Question: i have on page this table:

It's just result of query that returns records belonging to current user.
I added delete button.
I'm jquery&ajax and i invented this task to myself.
I wanted to handle button using these technologies.
It should delete one row in table.
With my weak skills i could do this only in 1 way
'''
$user=$_SESSION['userid'];
$con = db_connect();
$result = $con->query("SELECT 'id_app', 'date_cr','id_user'
FROM 'applications'
WHERE id_user = $user");
if(($data = $result->num_rows)==0){
echo '<p class="error">No data</p>';
exit;
}
else
{
echo '<script type="text/javascript"
src="./functions/jquery-1.7.1.min.js"></script>';
echo '<br/><br/><table id="tab_history">
<tr><td>Time when created</td><td></td></tr>';
while(($data = $result->fetch_assoc())!==null)
{
echo '<tr>';
echo '<td>'.$data['date_cr'].'</td><td>';
echo '<button id="btnDel'.$data['id_app'].'" type="button">
Delete</button></td></tr>';
echo '
<script type="text/javascript">
$("#btnDel'.$data['id_app'].'").click(function (e) {
e.preventDefault();
if (confirm('Are you sure?')){
var id_app = '.$data['id_app'].';
var id_user = '.$data['id_user'].';
var info = 'id_app='+id_app+'&id_user='+ id_user;
$.ajax({
type: "POST",
url: "./functions/del_app.php",
data: info,
success: function(){
location.reload();
}
});
}
});
</script>';
}
echo '</table>';
}
'''
It's fine, it's deleting, so i don't attach function file.
But it's really stupid method:P. I'm adding script to each row. I have been thinking how to make it with one script but had no idea. Maybe button class?
I really would like to know how to get the same effect with one script leaving buttons.
Thx in advance.
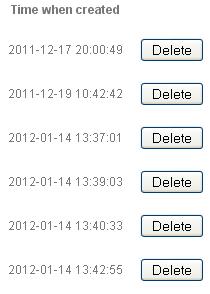
Answer: You could try this:
Change the button id to a class "btnDel" and add a new custom attribute:
'''
echo '<button class="btnDel" data-app-id="'.$data['id_app'].'" data-user-id="'.$data['id_user'].'" type="button">
Delete</button></td></tr>';
'''
Put only once the javascript and change the code to retrieve the data you put in the attributes:
'''
<script type="text/javascript">
$(".btnDel").click(function (e) {
e.preventDefault();
if (confirm('Are you sure?')){
var id_app = $(this).attr('data-app-id'); // retrieve the app id
var id_user = $(this).attr('data-user-id'); // retrieve the user id
var row = $(this).parent().parent(); // retrieve the parent row so we can remove it without reloading the whole page
var info = 'id_app='+id_app+'&id_user='+ id_user;
$.ajax({
type: "POST",
url: "./functions/del_app.php",
data: info,
success: function(){
$(row).remove(); // remove the row
}
});
}
});
</script>
'''
After the delete is completed, notice that instead of reloading the whole page you could remove the row.